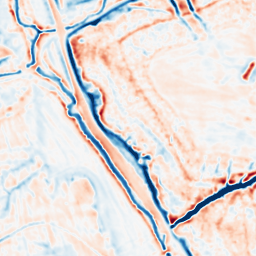
Category: multiscale
Decomposition family: dog_multiscale
Decomposition parameters: sigma_ratio: 1.4
n_scales: 4
base_sigma: 1
Upsampling method: sinc_hamming
Upsampling parameters: scale: 2
kernel_size: 8
Upsampling scale: 2